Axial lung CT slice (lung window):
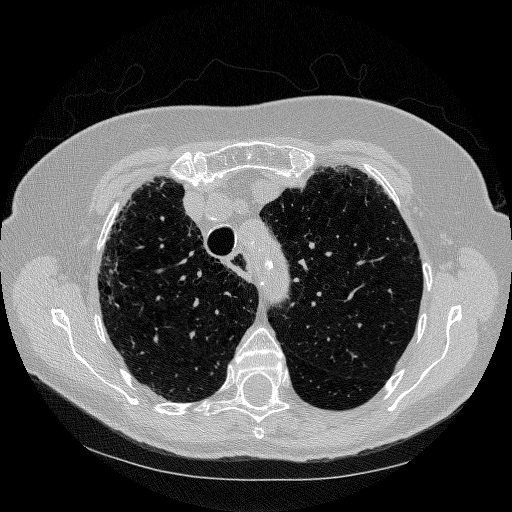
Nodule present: no